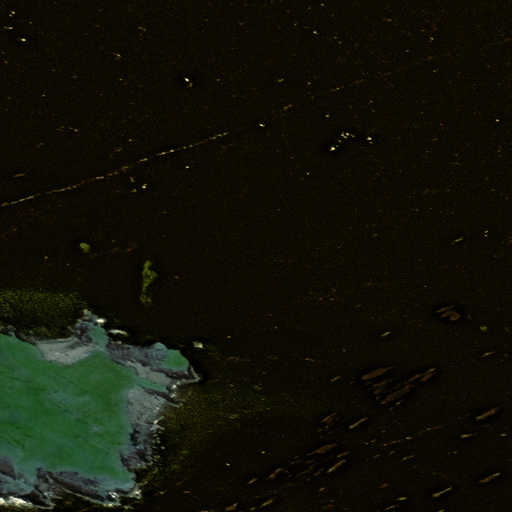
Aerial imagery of island in Alaska named Green Island containing only unknown